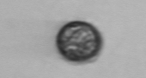
Label: Dinophyceae